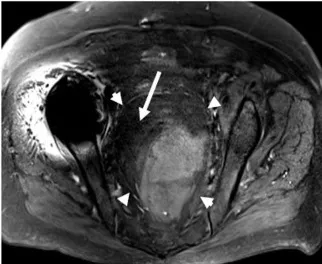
Fat saturated. T2-weighted MRI images of the pelvis also demonstrates a large fat containing mass within the presacral region (arrowheads). Saturates out on the fat saturated image. (arrows).
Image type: radiology (mri)